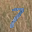
Label: 7